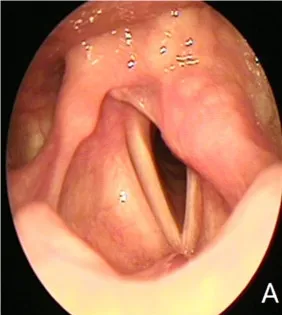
Postoperative laryngoscopic examination shows a fixed left vocal cord.
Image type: endoscopy (gi_endoscopy)